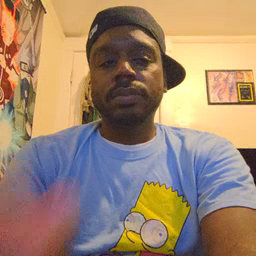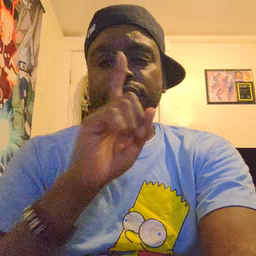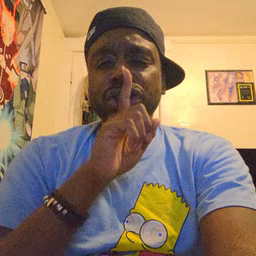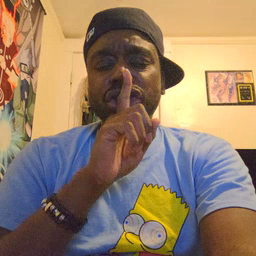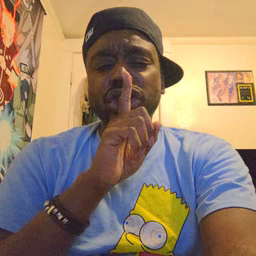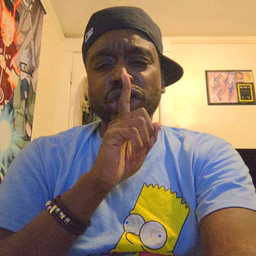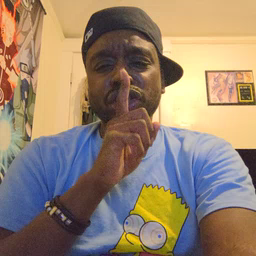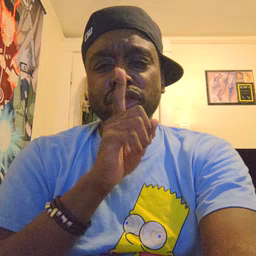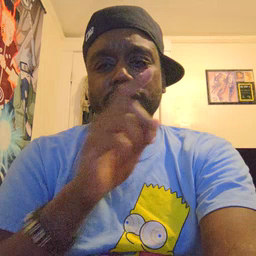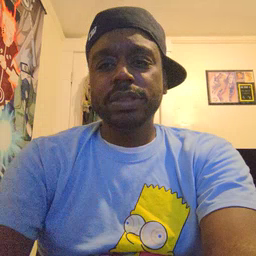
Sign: shhh